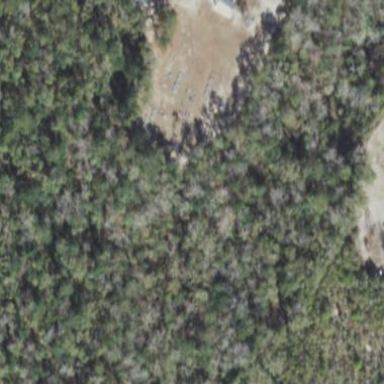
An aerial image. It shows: Cemetery.